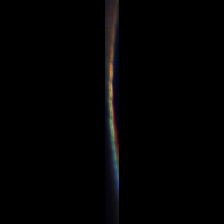
Taxon: Psuedo-nitzschia
Group: Diatoms